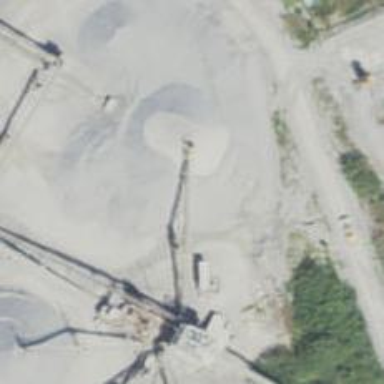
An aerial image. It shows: Quarry area.